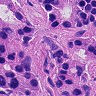
Metastatic tissue present: yes